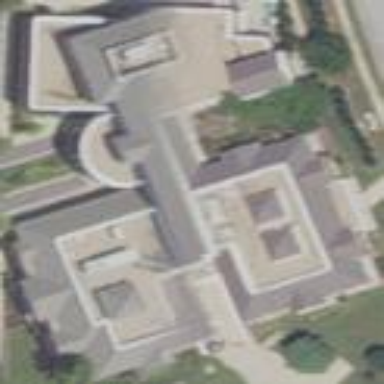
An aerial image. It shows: Commercial building that serves as hospice for healthcare.